Interaction volume radius: 5 \u00c5
Interaction volume height: 10 \u00c5
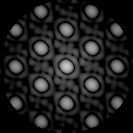
Disorder parameter: 0.04006